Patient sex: F
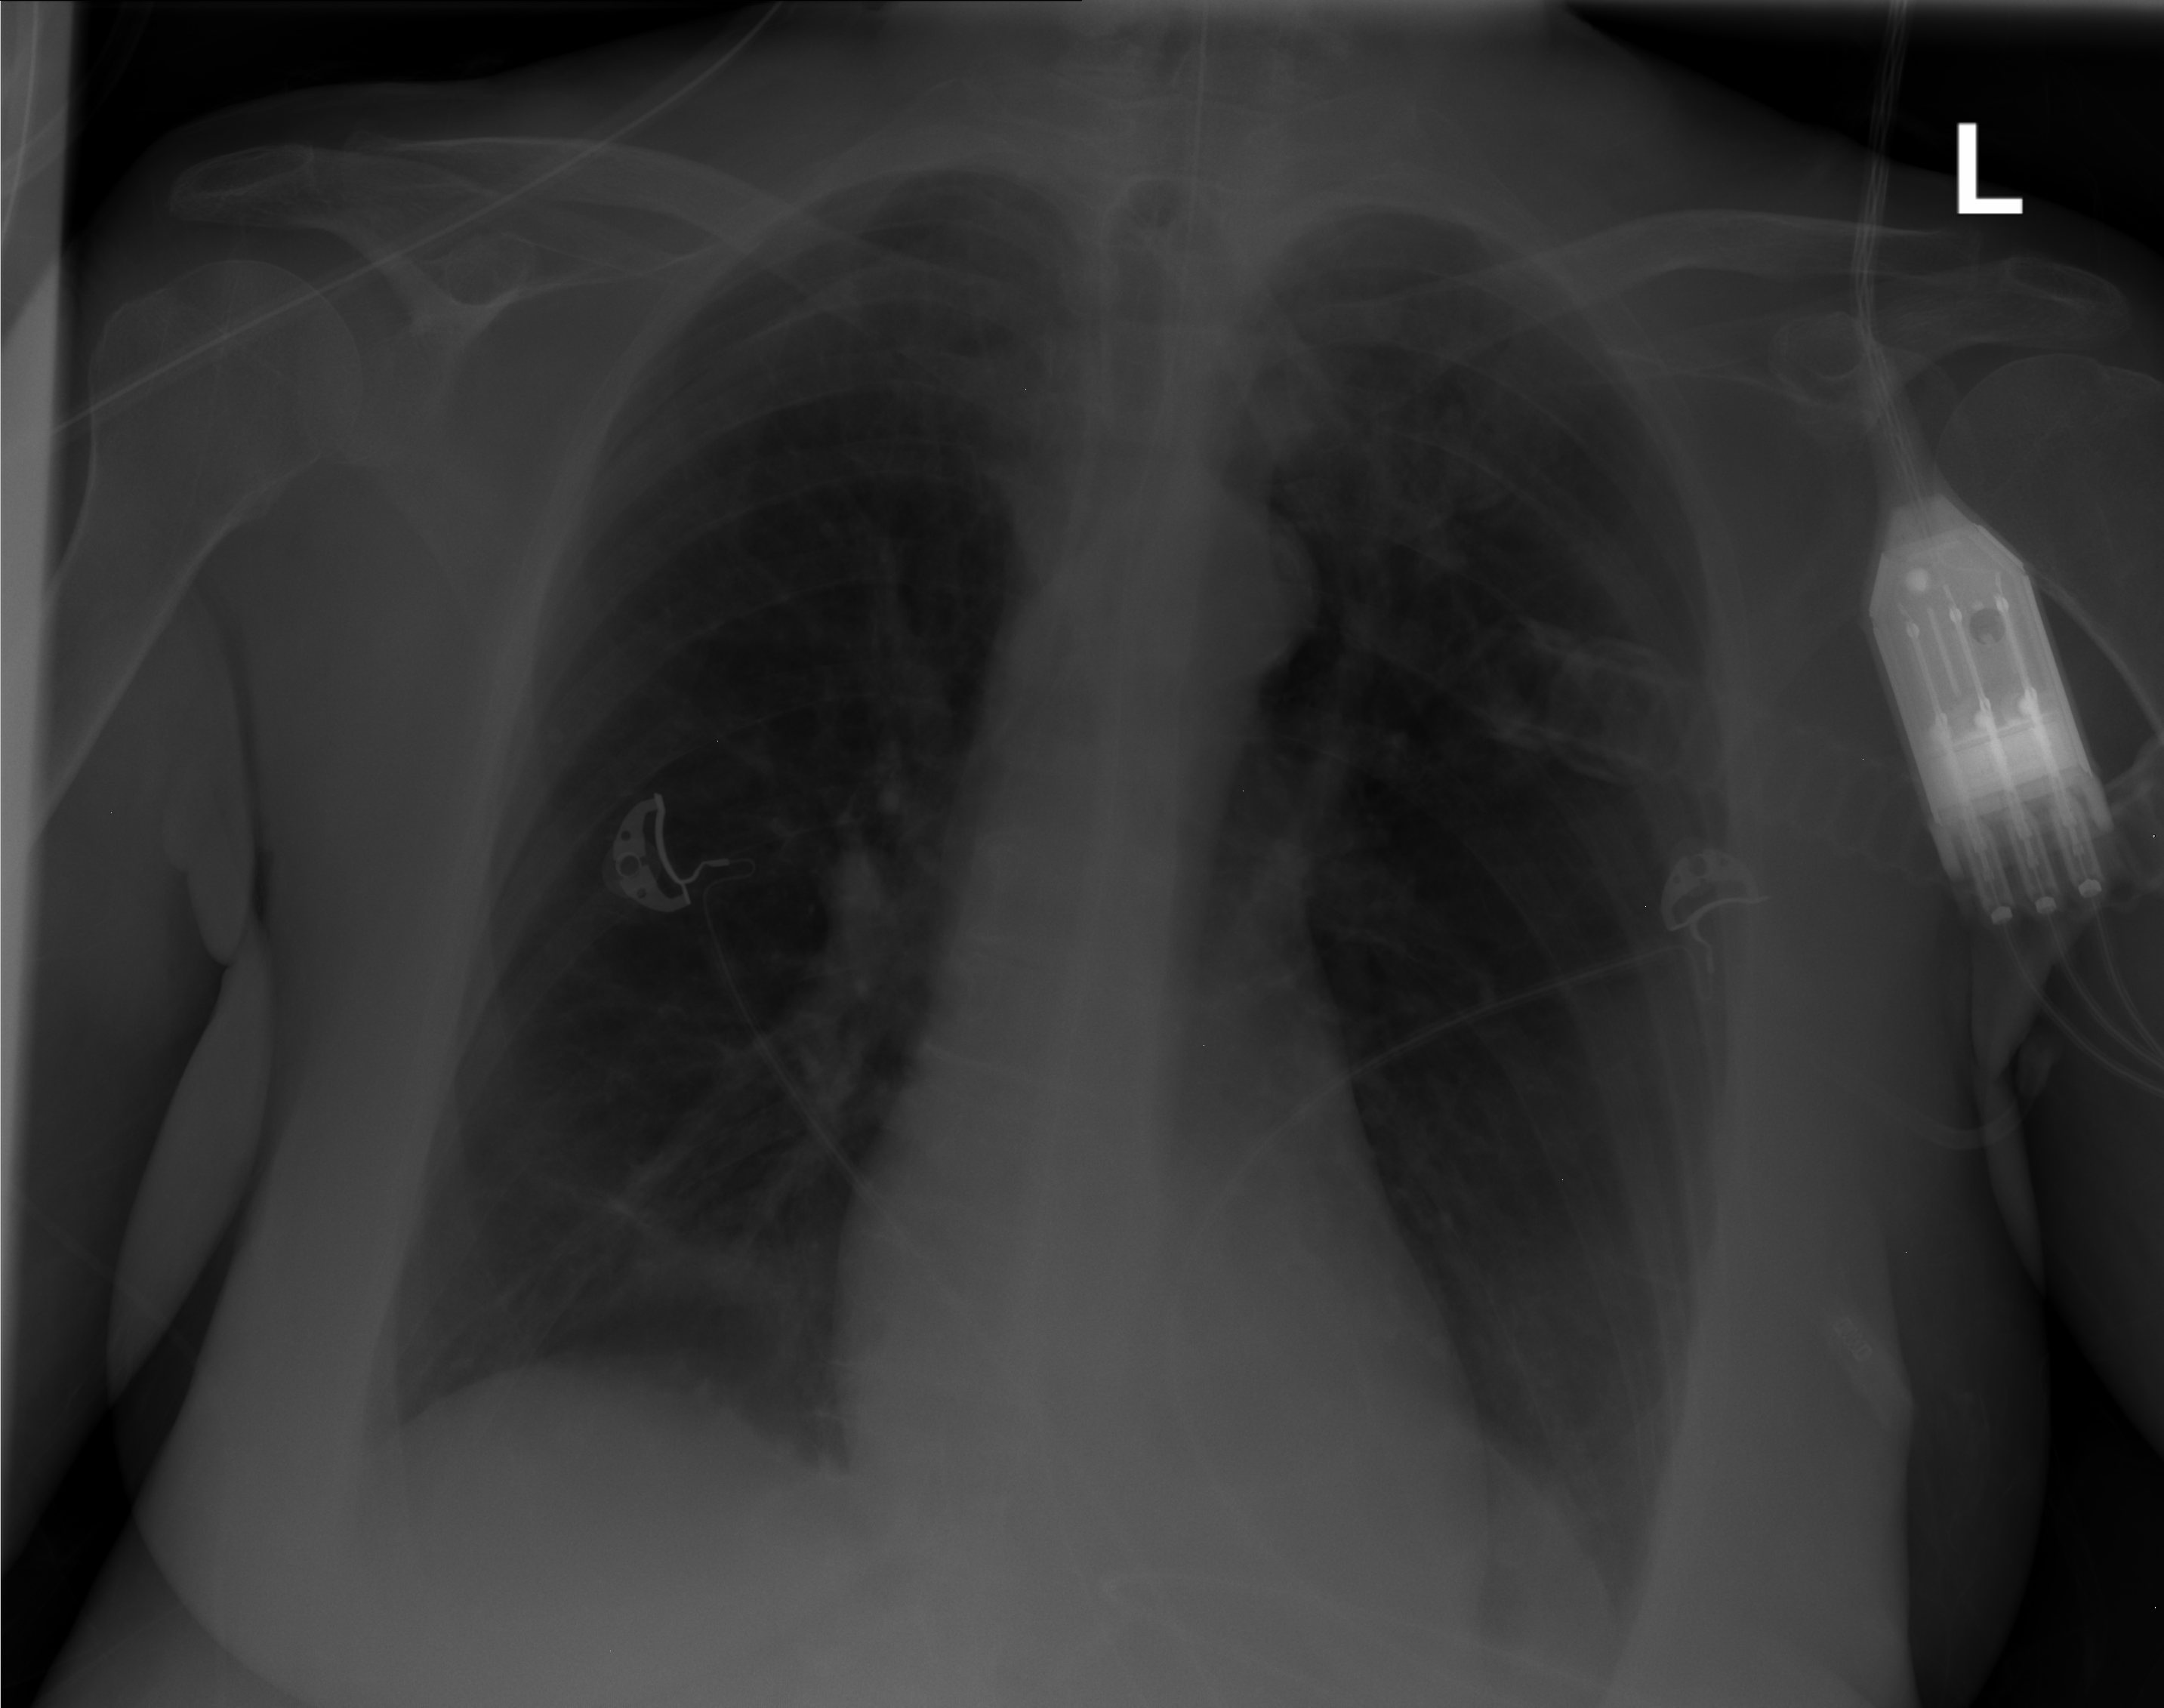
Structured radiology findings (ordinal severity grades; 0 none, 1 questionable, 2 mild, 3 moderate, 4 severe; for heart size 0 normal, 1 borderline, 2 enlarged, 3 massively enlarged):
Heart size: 0
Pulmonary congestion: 0
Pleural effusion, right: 0
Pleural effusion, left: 2
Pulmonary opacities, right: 2
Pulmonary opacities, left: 0
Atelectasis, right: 2
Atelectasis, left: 2